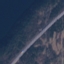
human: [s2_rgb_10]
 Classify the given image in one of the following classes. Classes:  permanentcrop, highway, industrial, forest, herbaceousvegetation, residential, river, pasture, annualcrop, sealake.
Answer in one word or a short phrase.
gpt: Highway